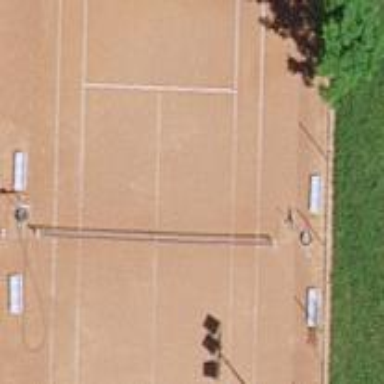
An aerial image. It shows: Tennis court on pitch.